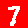
Digit: 7